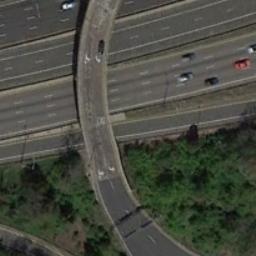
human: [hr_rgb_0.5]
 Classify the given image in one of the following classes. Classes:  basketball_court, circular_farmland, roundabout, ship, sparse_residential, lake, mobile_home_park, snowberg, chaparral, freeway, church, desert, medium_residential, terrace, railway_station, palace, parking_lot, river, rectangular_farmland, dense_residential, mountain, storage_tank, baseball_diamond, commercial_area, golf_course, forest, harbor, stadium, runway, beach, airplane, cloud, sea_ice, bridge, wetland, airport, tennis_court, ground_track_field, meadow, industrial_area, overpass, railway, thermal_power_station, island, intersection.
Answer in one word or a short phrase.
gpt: overpass